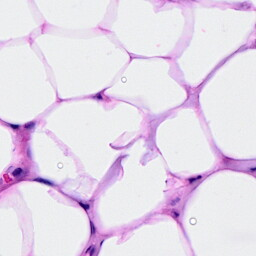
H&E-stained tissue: Breast